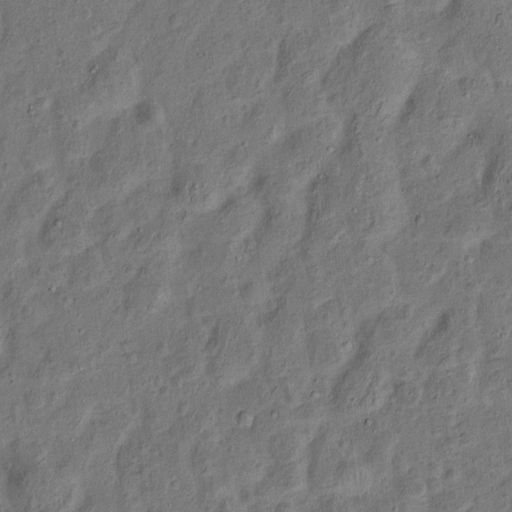
Classes present: Background, Cone